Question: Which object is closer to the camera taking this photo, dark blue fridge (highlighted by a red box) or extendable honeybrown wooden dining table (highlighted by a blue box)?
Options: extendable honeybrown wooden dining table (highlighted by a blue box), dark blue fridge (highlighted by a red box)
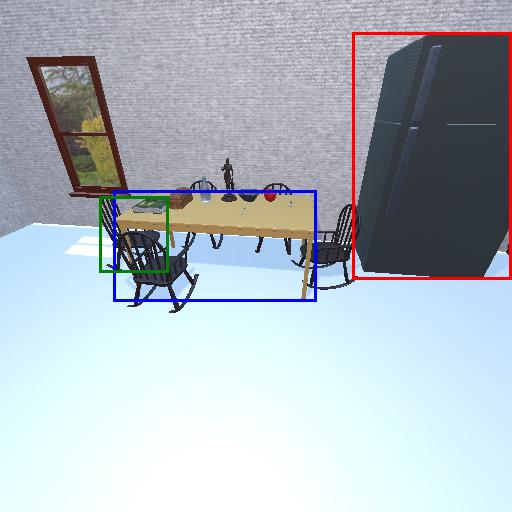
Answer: extendable honeybrown wooden dining table (highlighted by a blue box)